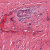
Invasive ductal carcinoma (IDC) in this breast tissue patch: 0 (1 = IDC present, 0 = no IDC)